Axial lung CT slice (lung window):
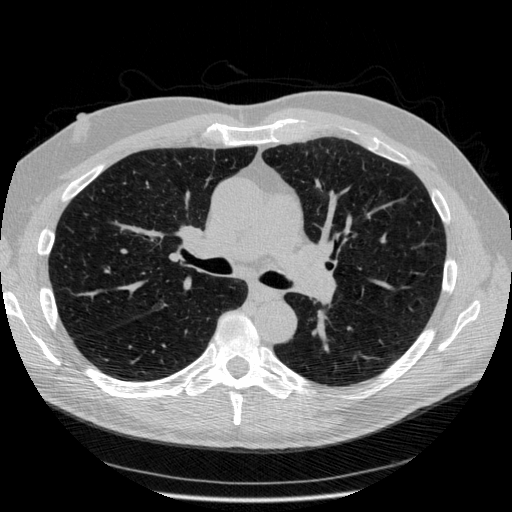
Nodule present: no